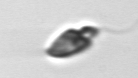
Label: Katodinium_or_Torodinium